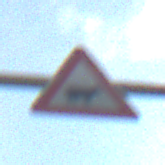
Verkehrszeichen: ViehtriebLinks
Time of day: MorningAfternoon
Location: Outdoor (Suburban)
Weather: PartlyCloudy
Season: NotSpecified
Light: Natural